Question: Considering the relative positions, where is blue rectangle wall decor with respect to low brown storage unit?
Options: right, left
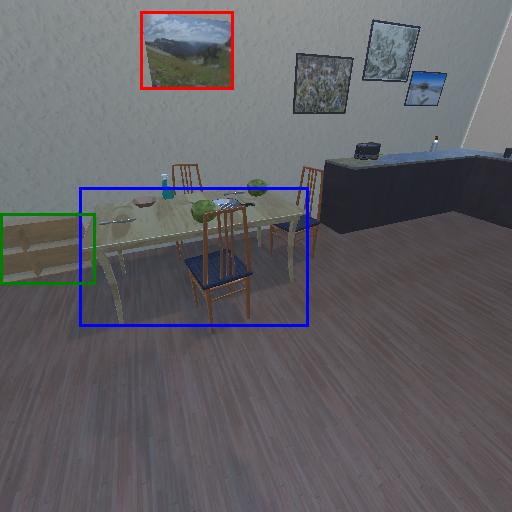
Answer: right